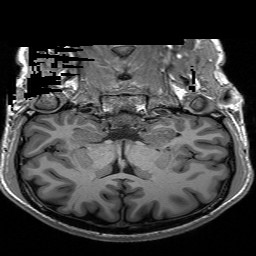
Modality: T1w
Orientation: sagittal
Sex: male